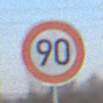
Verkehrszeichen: Geschwindigkeit90
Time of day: SunriseSunset
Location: Outdoor (Suburban)
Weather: PartlyCloudy
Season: Winter
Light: Natural